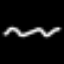
Label: squiggle